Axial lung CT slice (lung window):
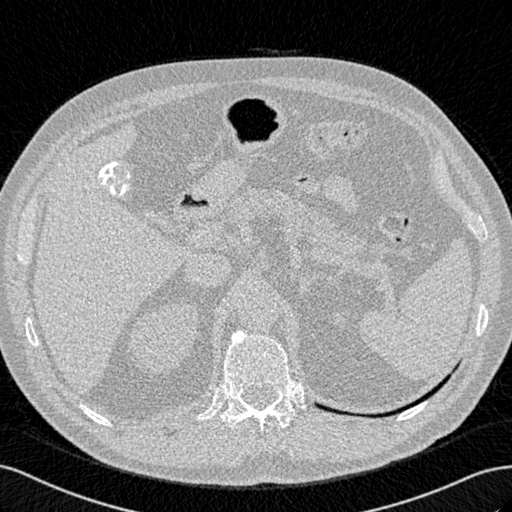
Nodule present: no